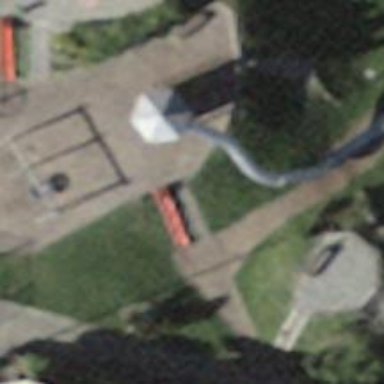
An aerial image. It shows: Playground featuring slide.